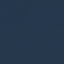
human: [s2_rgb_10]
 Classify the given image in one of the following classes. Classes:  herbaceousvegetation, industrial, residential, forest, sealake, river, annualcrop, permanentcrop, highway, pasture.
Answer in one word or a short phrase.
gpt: SeaLake